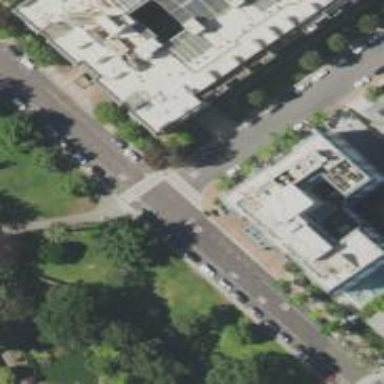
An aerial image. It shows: Pedestrian crossing with zebra markings on the footway.